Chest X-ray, PA view. Patient: 69 years old, sex F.
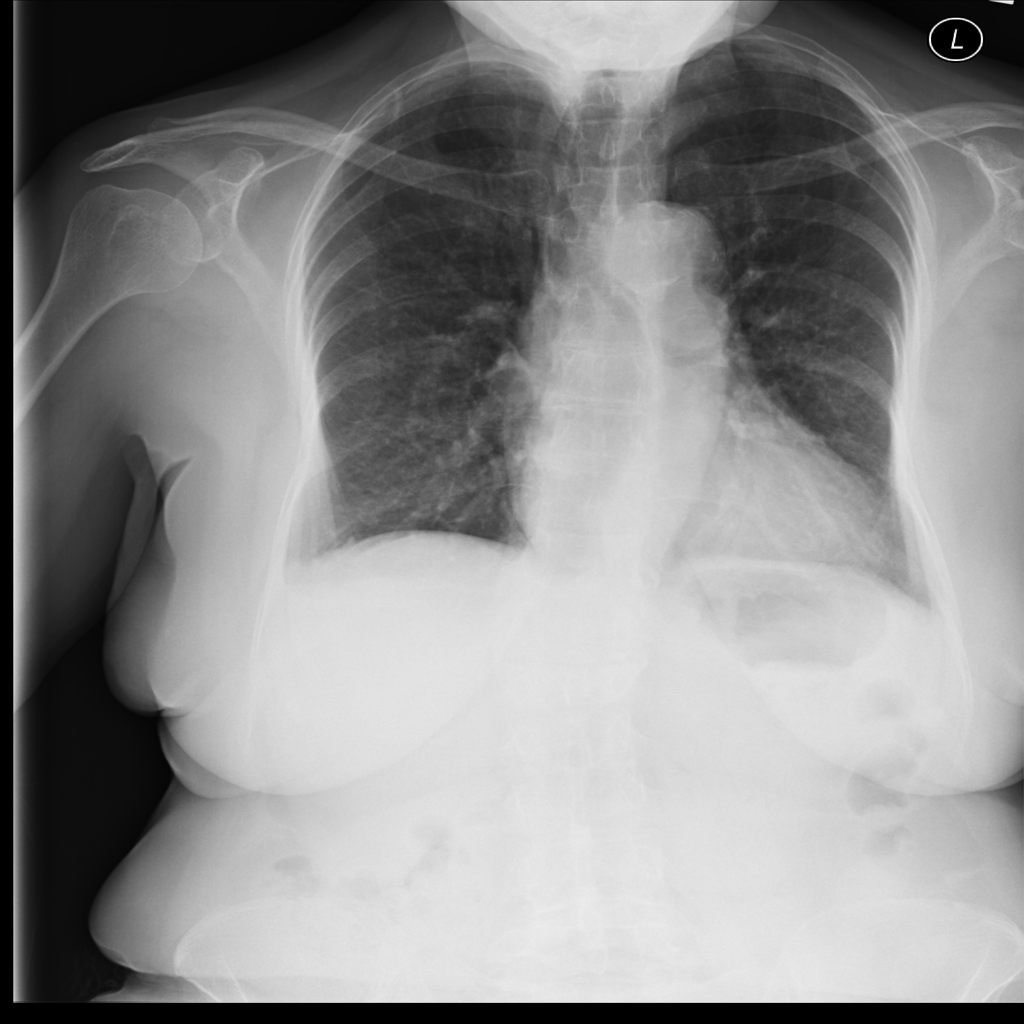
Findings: No Finding